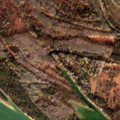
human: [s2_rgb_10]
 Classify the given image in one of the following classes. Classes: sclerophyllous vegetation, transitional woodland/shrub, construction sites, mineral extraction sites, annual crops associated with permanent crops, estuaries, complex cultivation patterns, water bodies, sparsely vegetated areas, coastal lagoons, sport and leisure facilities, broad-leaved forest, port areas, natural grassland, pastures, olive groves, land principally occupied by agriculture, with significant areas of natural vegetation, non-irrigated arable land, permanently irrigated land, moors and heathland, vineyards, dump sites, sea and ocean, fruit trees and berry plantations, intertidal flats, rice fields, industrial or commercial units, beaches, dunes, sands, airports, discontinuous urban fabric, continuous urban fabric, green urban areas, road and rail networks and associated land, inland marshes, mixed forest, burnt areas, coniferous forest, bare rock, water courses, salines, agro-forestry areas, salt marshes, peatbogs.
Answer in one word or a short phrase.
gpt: broad-leaved forest, transitional woodland/shrub, water courses